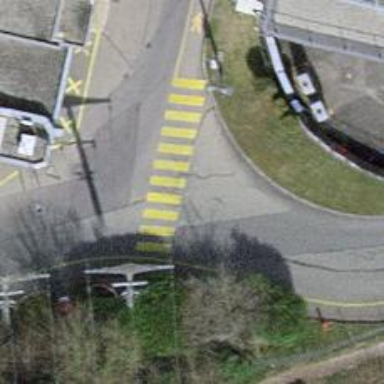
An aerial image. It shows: Uncontrolled zebra crossing on the road.